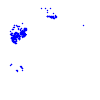
Particle: pion